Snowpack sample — Loveland Pass, Silver Plume, Colorado, USA (12/14/25, 10:50 AM MST)
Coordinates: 39.664, -105.882
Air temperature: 36 °F
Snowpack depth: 67 cm
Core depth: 10 cm
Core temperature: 50 °F
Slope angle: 6°, slope face: 326°
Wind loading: low
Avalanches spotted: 0
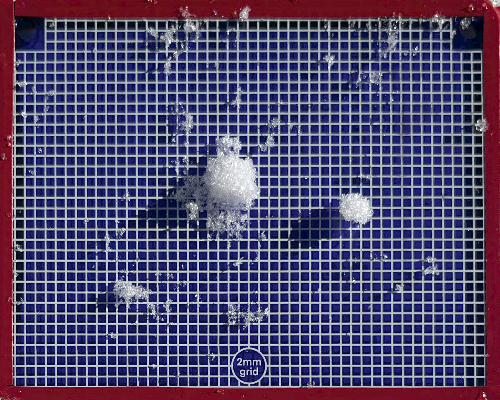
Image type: profile
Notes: No avalanches spotted, very late start to the season with minimal snowpack